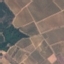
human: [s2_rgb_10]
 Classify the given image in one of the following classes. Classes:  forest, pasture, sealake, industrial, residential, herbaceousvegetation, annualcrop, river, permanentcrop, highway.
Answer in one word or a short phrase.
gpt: PermanentCrop